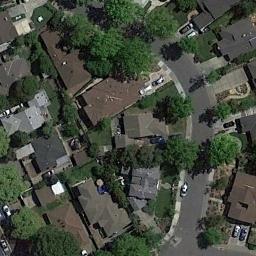
Label: residential